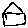
Label: house